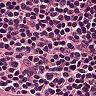
Metastatic tissue present: no